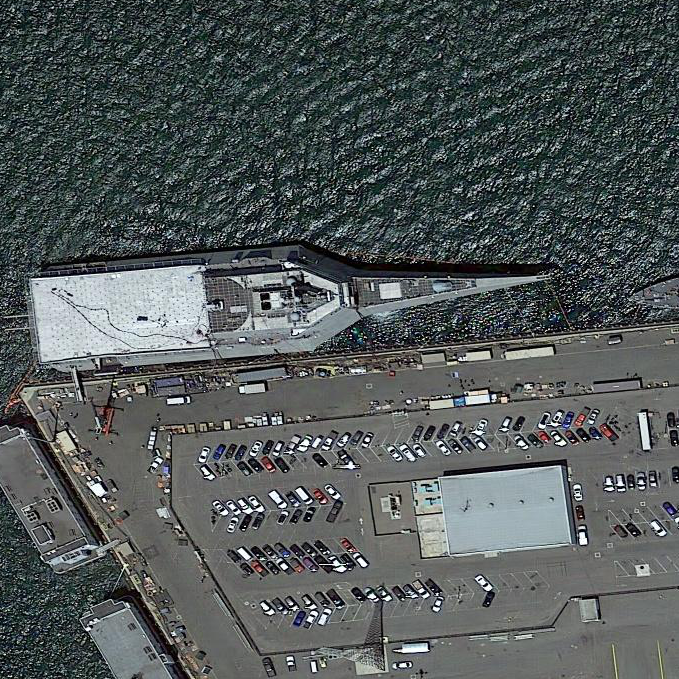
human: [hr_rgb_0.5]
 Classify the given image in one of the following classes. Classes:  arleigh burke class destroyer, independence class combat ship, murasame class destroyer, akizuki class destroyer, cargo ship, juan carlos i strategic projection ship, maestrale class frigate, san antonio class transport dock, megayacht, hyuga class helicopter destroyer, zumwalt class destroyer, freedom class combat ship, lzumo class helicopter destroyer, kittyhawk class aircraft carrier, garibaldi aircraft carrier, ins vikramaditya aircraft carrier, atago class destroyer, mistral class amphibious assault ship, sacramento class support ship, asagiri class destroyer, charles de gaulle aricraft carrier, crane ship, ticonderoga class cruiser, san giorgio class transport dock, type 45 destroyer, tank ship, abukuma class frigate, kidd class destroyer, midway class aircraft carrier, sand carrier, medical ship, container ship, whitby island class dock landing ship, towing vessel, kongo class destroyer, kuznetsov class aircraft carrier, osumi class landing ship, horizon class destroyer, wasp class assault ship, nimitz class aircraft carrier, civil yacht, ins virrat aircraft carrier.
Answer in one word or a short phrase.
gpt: Independence class combat ship